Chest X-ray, PA view. Patient: 53 years old, sex F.
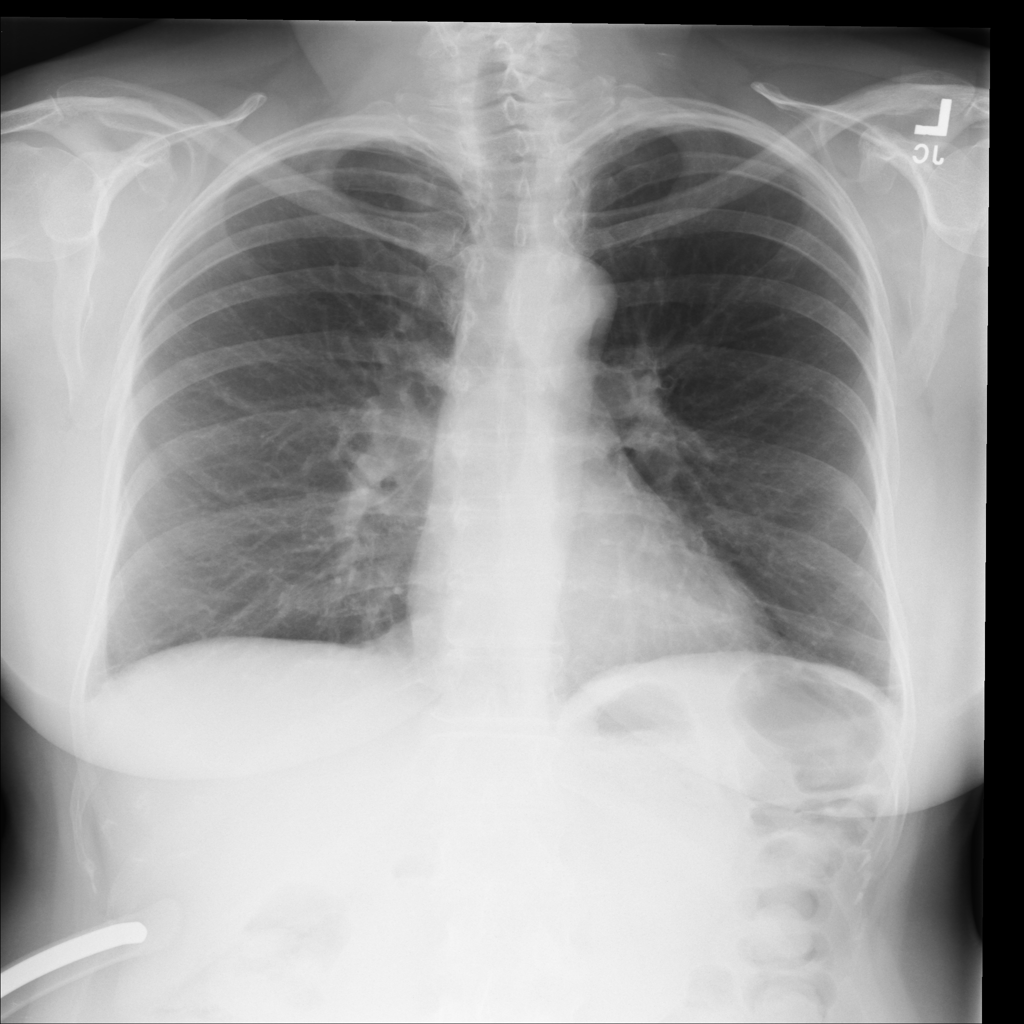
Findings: No Finding